Modality: CBCT
Slice 80 of 130
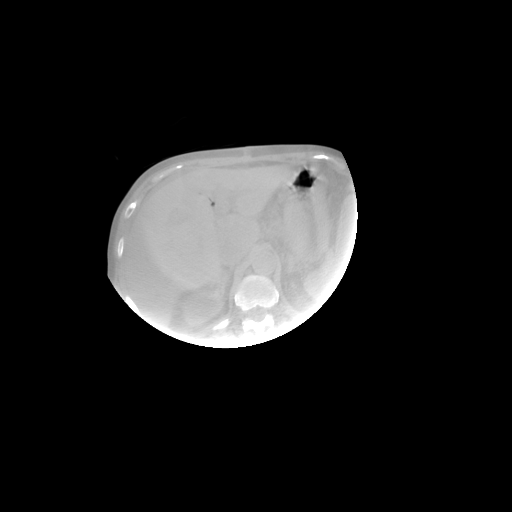